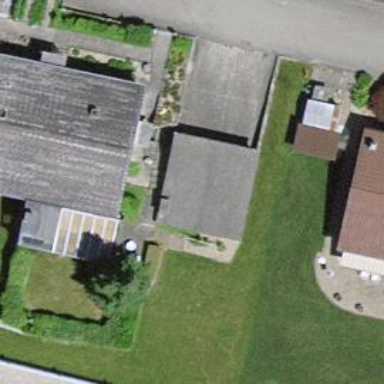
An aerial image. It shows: Garage.